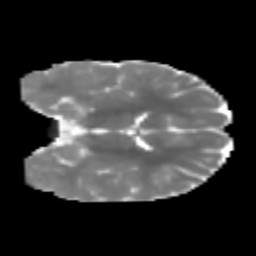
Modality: MD
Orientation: coronal
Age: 6
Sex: male
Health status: healthy